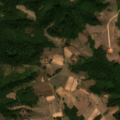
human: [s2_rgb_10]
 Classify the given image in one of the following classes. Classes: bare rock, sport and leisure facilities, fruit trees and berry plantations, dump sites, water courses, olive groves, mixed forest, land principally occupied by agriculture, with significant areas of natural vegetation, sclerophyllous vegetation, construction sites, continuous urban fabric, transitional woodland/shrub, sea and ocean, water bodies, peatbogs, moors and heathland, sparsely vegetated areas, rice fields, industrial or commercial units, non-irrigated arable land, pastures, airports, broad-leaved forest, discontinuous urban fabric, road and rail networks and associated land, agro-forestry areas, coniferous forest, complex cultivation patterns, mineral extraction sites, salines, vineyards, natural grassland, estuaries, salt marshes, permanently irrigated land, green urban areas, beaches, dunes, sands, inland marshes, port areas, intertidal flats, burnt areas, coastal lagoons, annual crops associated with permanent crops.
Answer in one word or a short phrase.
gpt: complex cultivation patterns, land principally occupied by agriculture, with significant areas of natural vegetation, broad-leaved forest